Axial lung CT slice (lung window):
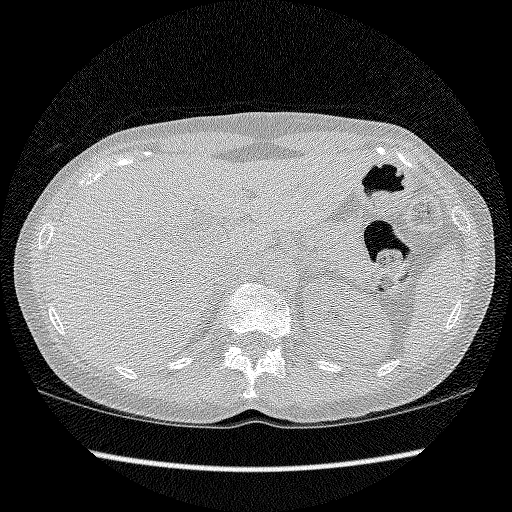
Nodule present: no